Question:
This is my code
'''
from time import sleep
import pandas as pd
import numpy as np
import matplotlib.pyplot as plt
import requests
plt.style.use("fivethirtyeight")
import alpaca_trade_api as tradeapi
import threading
from bs4 import BeautifulSoup
import datetime
import logging
import json
df = pd.read_csv("CSVDATA.csv")
df = df.set_index(pd.DatetimeIndex(df["Date"].values))
ShortEMA = df.Close.ewm(span=5, adjust = False).mean()
MiddleEMA = df.Close.ewm(span = 21, adjust = False).mean()
LongEMA = df.Close.ewm(span = 53, adjust = False).mean()
df['Short'] = ShortEMA
df['Middle'] = MiddleEMA
df['Long'] = LongEMA
def MyStrat(data):
bought_list = []
sold_list = []
In = False
Out = True
for i in range(0, len(data)):
if data["Close"][i] > data["Short"][i] and In == False and Out == True:
bought_list.append(data["Close"][i])
sold_list.append(np.nan)
In = True
Out = False
elif data["Close"][i] < data["Short"][i] and In == True and Out == False:
sold_list.append(data["Close"][i])
bought_list.append(np.nan)
In = False
Out = True
else:
bought_list.append(np.nan)
sold_list.append(np.nan)
return(bought_list,sold_list)
df["Bought"] = MyStrat(df)[0]
df["Sold"] = MyStrat(df)[1]
#print(df)
plt.figure(figsize=(16, 5))
plt.title('Buy and Sell', fontsize = 18)
plt.plot(df['Close'], label = 'Close Price', color = 'blue', alpha = 0.35)
plt.plot(ShortEMA, label = 'Short', color = 'red', alpha = 0.35)
plt.scatter(df.index, df["Bought"], color = "purple", marker = "^", alpha = 1)
plt.scatter(df.index, df["Sold"], color = "blue", marker = "v", alpha = 1)
plt.xlabel("Date", fontsize = 18)
plt.ylabel("Close", fontsize = 18)
plt.show()
'''
And my data is
'''
Date,Open,High,Low,Close,Adj Close,Volume
Date,Open,High,Low,Close,Adj Close,Volume
2021-01-04 09:00:00+00:00,709.0,725.0,709.0,724.0,129845,4762,720.654099
2021-01-04 09:30:00+00:00,724.0,726.75,722.8,726.75,40136,1256,<PHONE>
2021-01-04 10:00:00+00:00,726.85,729.77,725.0,725.32,42825,1606,727.418178
2021-01-04 10:30:00+00:00,725.25,726.51,725.0,725.12,23813,774,725.473752
2021-01-04 11:00:00+00:00,725.6,726.98,725.0,725.5,14357,498,725.435472
2021-01-04 11:30:00+00:00,725.99,728.0,725.42,726.14,20353,665,726.891527
2021-01-04 12:00:00+00:00,725.51,725.98,718.23,720.5,346249,8535,722.103485
2021-01-04 12:30:00+00:00,720.46,722.5,720.0,720.5,174076,4165,721.133323
2021-01-04 13:00:00+00:00,726.0,726.0,718.2,720.33,254528,6054,721.224213
2021-01-04 13:30:00+00:00,720.6,722.77,719.21,719.6,170366,5282,721.233608
2021-01-04 14:00:00+00:00,719.9,720.9,715.5,719.77,409856,12035,718.359061
2021-01-04 14:30:00+00:00,719.5,<PHONE>,<PHONE>,738.55,<PHONE>,197284,732.306153
2021-01-04 15:00:00+00:00,738.95,743.0,733.5,740.03,<PHONE>,99317,738.878094
2021-01-04 15:30:00+00:00,740.0,<PHONE>,730.52,<PHONE>,<PHONE>,92511,738.520546
2021-01-04 16:00:00+00:00,731.335,740.18,728.26,735.62,<PHONE>,79800,731.826834
2021-01-04 16:30:00+00:00,735.45,735.75,<PHONE>,730.975,<PHONE>,42343,732.773805
2021-01-04 17:00:00+00:00,<PHONE>,<PHONE>,718.03,723.61,<PHONE>,86736,724.354432
2021-01-04 17:30:00+00:00,723.76,725.71,719.9,724.055,<PHONE>,45174,722.749092
2021-01-04 18:00:00+00:00,723.83,733.0,723.31,731.165,<PHONE>,44495,728.321716
2021-01-04 18:30:00+00:00,731.11,<PHONE>,719.24,733.13,<PHONE>,43342,733.394764
2021-01-04 19:00:00+00:00,733.283,<PHONE>,<PHONE>,727.47,<PHONE>,36477,730.059996
2021-01-04 19:30:00+00:00,727.28,730.69,724.28,730.38,<PHONE>,37763,727.486091
2021-01-04 20:00:00+00:00,730.37,732.68,<PHONE>,<PHONE>,<PHONE>,35104,730.114156
2021-01-04 20:30:00+00:00,730.855,732.78,728.25,729.75,<PHONE>,51705,730.17104
2021-01-04 21:00:00+00:00,729.77,<PHONE>,<PHONE>,730.29,<PHONE>,2699,729.791166
2021-01-04 21:30:00+00:00,730.4,731.0,729.77,<PHONE>,41181,4855,<PHONE>
2021-01-04 22:00:00+00:00,<PHONE>,731.8,730.33,730.6,29005,1175,730.951285
2021-01-04 22:30:00+00:00,730.95,731.88,730.6,731.0,24402,952,731.046817
2021-01-04 23:00:00+00:00,730.8,730.8,730.0,730.3,27769,639,730.238444
2021-01-04 23:30:00+00:00,730.17,730.39,729.5,729.6,21186,451,729.890703
2021-01-05 00:00:00+00:00,729.21,<PHONE>,729.05,730.2,19822,453,729.822813
2021-01-05 00:30:00+00:00,729.9,733.66,729.9,733.6,42026,1043,731.635581
2021-01-05 09:00:00+00:00,730.13,737.89,730.13,736.59,23960,864,734.352225
2021-01-05 09:30:00+00:00,735.0,735.68,731.0,732.0,13782,442,733.273587
2021-01-05 10:00:00+00:00,731.95,732.6,729.84,731.06,17980,608,730.994818
2021-01-05 10:30:00+00:00,731.75,732.01,730.99,731.2,4738,132,731.56741
2021-01-05 11:00:00+00:00,732.85,734.14,732.85,733.69,1222,43,733.227414
2021-01-05 11:30:00+00:00,733.5,734.0,730.0,730.81,7986,242,731.767621
2021-01-05 12:00:00+00:00,731.0,734.3,729.0,729.01,194526,3961,731.242816
2021-01-05 12:30:00+00:00,728.9,729.48,725.66,726.46,123885,3415,727.924189
2021-01-05 13:00:00+00:00,<PHONE>,733.99,721.35,722.6,262780,6302,724.44749
2021-01-05 13:30:00+00:00,722.59,729.77,721.55,723.82,154333,5134,723.936729
2021-01-05 14:00:00+00:00,723.2,724.44,721.01,724.0,178496,7704,722.560421
2021-01-05 14:30:00+00:00,723.66,728.43,719.2,721.9,<PHONE>,107184,724.458486
2021-01-05 15:00:00+00:00,721.94,735.68,720.3,732.003,<PHONE>,84433,729.263509
2021-01-05 15:30:00+00:00,731.91,738.5,730.55,<PHONE>,<PHONE>,59747,734.576983
2021-01-05 16:00:00+00:00,734.76,<PHONE>,733.37,738.59,<PHONE>,44396,736.360104
2021-01-05 16:30:00+00:00,<PHONE>,740.84,<PHONE>,737.4,<PHONE>,46648,738.690673
2021-01-05 17:00:00+00:00,737.41,737.79,733.53,737.67,<PHONE>,34483,736.018615
2021-01-05 17:30:00+00:00,737.67,738.33,<PHONE>,738.32,<PHONE>,24358,736.690593
2021-01-05 18:00:00+00:00,<PHONE>,740.6,737.04,738.737,<PHONE>,35432,738.889342
2021-01-05 18:30:00+00:00,738.73,740.53,738.01,738.67,946580,23721,739.280519
2021-01-05 19:00:00+00:00,738.7,739.7,737.0,<PHONE>,973908,24697,738.349992
2021-01-05 19:30:00+00:00,738.4,739.4,735.2,736.035,<PHONE>,28996,737.202965
2021-01-05 20:00:00+00:00,736.025,736.69,733.6,735.9,<PHONE>,30587,735.263778
2021-01-05 20:30:00+00:00,735.9,736.8,731.12,735.11,<PHONE>,56108,733.619869
2021-01-05 21:00:00+00:00,735.11,744.51,733.04,744.21,<PHONE>,8266,737.053041
2021-01-05 21:30:00+00:00,744.17,750.0,<PHONE>,749.36,873674,18161,745.229113
2021-01-05 22:00:00+00:00,749.65,751.75,735.11,750.5,541392,8998,745.464868
2021-01-05 22:30:00+00:00,750.5,754.4,749.61,753.21,311759,6866,752.260985
2021-01-05 23:00:00+00:00,753.39,753.5,751.6,753.44,107713,2446,752.39002
2021-01-05 23:30:00+00:00,753.47,754.18,753.15,753.34,74609,1822,753.674155
2021-01-06 00:00:00+00:00,753.32,753.32,750.5,752.69,88126,1899,752.04168
2021-01-06 00:30:00+00:00,<PHONE>,753.19,752.0,<PHONE>,97061,2062,752.724362
2021-01-06 09:00:00+00:00,748.0,752.55,746.66,752.49,54602,1607,749.133066
2021-01-06 09:30:00+00:00,752.21,752.21,750.21,751.88,11146,294,751.36678
2021-01-06 10:00:00+00:00,751.6,752.75,750.55,750.55,12005,329,751.540315
2021-01-06 10:30:00+00:00,750.06,753.0,749.26,750.5,15706,534,750.992452
2021-01-06 11:00:00+00:00,750.96,751.68,749.0,749.0,24949,654,750.138775
2021-01-06 11:30:00+00:00,748.61,751.85,747.5,751.85,27775,610,749.479488
2021-01-06 12:00:00+00:00,751.65,757.47,751.33,756.0,255439,5987,755.244314
2021-01-06 12:30:00+00:00,755.93,759.9,755.93,757.88,236707,6040,758.332992
2021-01-06 13:00:00+00:00,757.12,762.67,751.32,762.0,379940,8560,759.258449
2021-01-06 13:30:00+00:00,762.08,764.0,760.26,760.6,403679,9667,762.597508
2021-01-06 14:00:00+00:00,760.74,763.74,757.0,758.0,362365,13095,761.058574
2021-01-06 14:30:00+00:00,757.99,<PHONE>,750.12,751.33,<PHONE>,146465,756.511534
2021-01-06 15:00:00+00:00,751.52,760.5,749.1,<PHONE>,<PHONE>,85864,756.564791
2021-01-06 15:30:00+00:00,<PHONE>,763.8,<PHONE>,<PHONE>,<PHONE>,83132,760.543447
2021-01-06 16:00:00+00:00,762.89,769.98,762.87,769.42,<PHONE>,81082,767.188179
2021-01-06 16:30:00+00:00,769.615,772.7,768.4,<PHONE>,<PHONE>,67550,770.711601
2021-01-06 17:00:00+00:00,771.18,<PHONE>,<PHONE>,<PHONE>,<PHONE>,47282,772.097878
2021-01-06 17:30:00+00:00,771.18,772.5,<PHONE>,<PHONE>,<PHONE>,35587,770.834208
2021-01-06 18:00:00+00:00,771.24,771.35,768.58,<PHONE>,<PHONE>,29472,769.894005
2021-01-06 18:30:00+00:00,769.615,772.15,<PHONE>,771.655,<PHONE>,26625,770.795744
2021-01-06 19:00:00+00:00,<PHONE>,774.0,761.875,764.5,<PHONE>,53652,769.880887
2021-01-06 19:30:00+00:00,764.51,767.93,750.0,<PHONE>,<PHONE>,111719,759.659177
2021-01-06 20:00:00+00:00,<PHONE>,762.5,754.77,758.68,<PHONE>,59874,759.168884
2021-01-06 20:30:00+00:00,758.53,761.95,755.0,756.46,<PHONE>,64218,757.97222
2021-01-06 21:00:00+00:00,755.98,763.12,755.0,762.91,828485,6248,756.638929
2021-01-06 21:30:00+00:00,763.0,765.0,755.98,762.75,253261,7906,763.010735
2021-01-06 22:00:00+00:00,762.64,762.75,760.05,761.4,142431,1909,757.793609
2021-01-06 22:30:00+00:00,761.5,762.49,760.39,760.5,49669,1600,761.284492
2021-01-06 23:00:00+00:00,760.8,762.0,760.8,762.0,33352,697,761.590854
2021-01-06 23:30:00+00:00,762.35,762.8,761.6,762.01,33489,627,762.099817
2021-01-07 00:00:00+00:00,762.07,763.25,761.88,763.25,44086,807,762.317904
2021-01-07 00:30:00+00:00,762.94,764.45,762.3,763.6,138125,1597,763.715477
2021-01-07 09:00:00+00:00,769.0,779.0,767.2,777.85,53428,1700,774.828142
2021-01-07 09:30:00+00:00,776.62,778.79,776.3,778.0,14858,425,777.223632
2021-01-07 10:00:00+00:00,777.77,781.3,777.77,780.2,22883,842,779.804607
2021-01-07 10:30:00+00:00,780.2,780.21,778.3,778.61,9575,365,779.322838
2021-01-07 11:00:00+00:00,778.78,779.0,776.88,778.0,13618,443,778.096065
2021-01-07 11:30:00+00:00,777.8,778.0,777.07,777.7,20420,527,777.714189
2021-01-07 12:00:00+00:00,777.14,778.48,775.0,777.46,238986,5247,776.961178
2021-01-07 12:30:00+00:00,777.4,779.0,776.13,778.5,127240,3218,777.95877
2021-01-07 13:00:00+00:00,<PHONE>,778.88,775.0,776.5,223147,5333,777.379651
2021-01-07 13:30:00+00:00,776.52,777.5,774.22,774.53,124965,4792,775.890287
'''
What is new is that i have the 13:30:00+00:00 included with the data too which I don't think that my code can take care of. I made it in higher intervals so that I could plot the buy / sell signals more often Instead of it being daily.
Thanks in Advance!
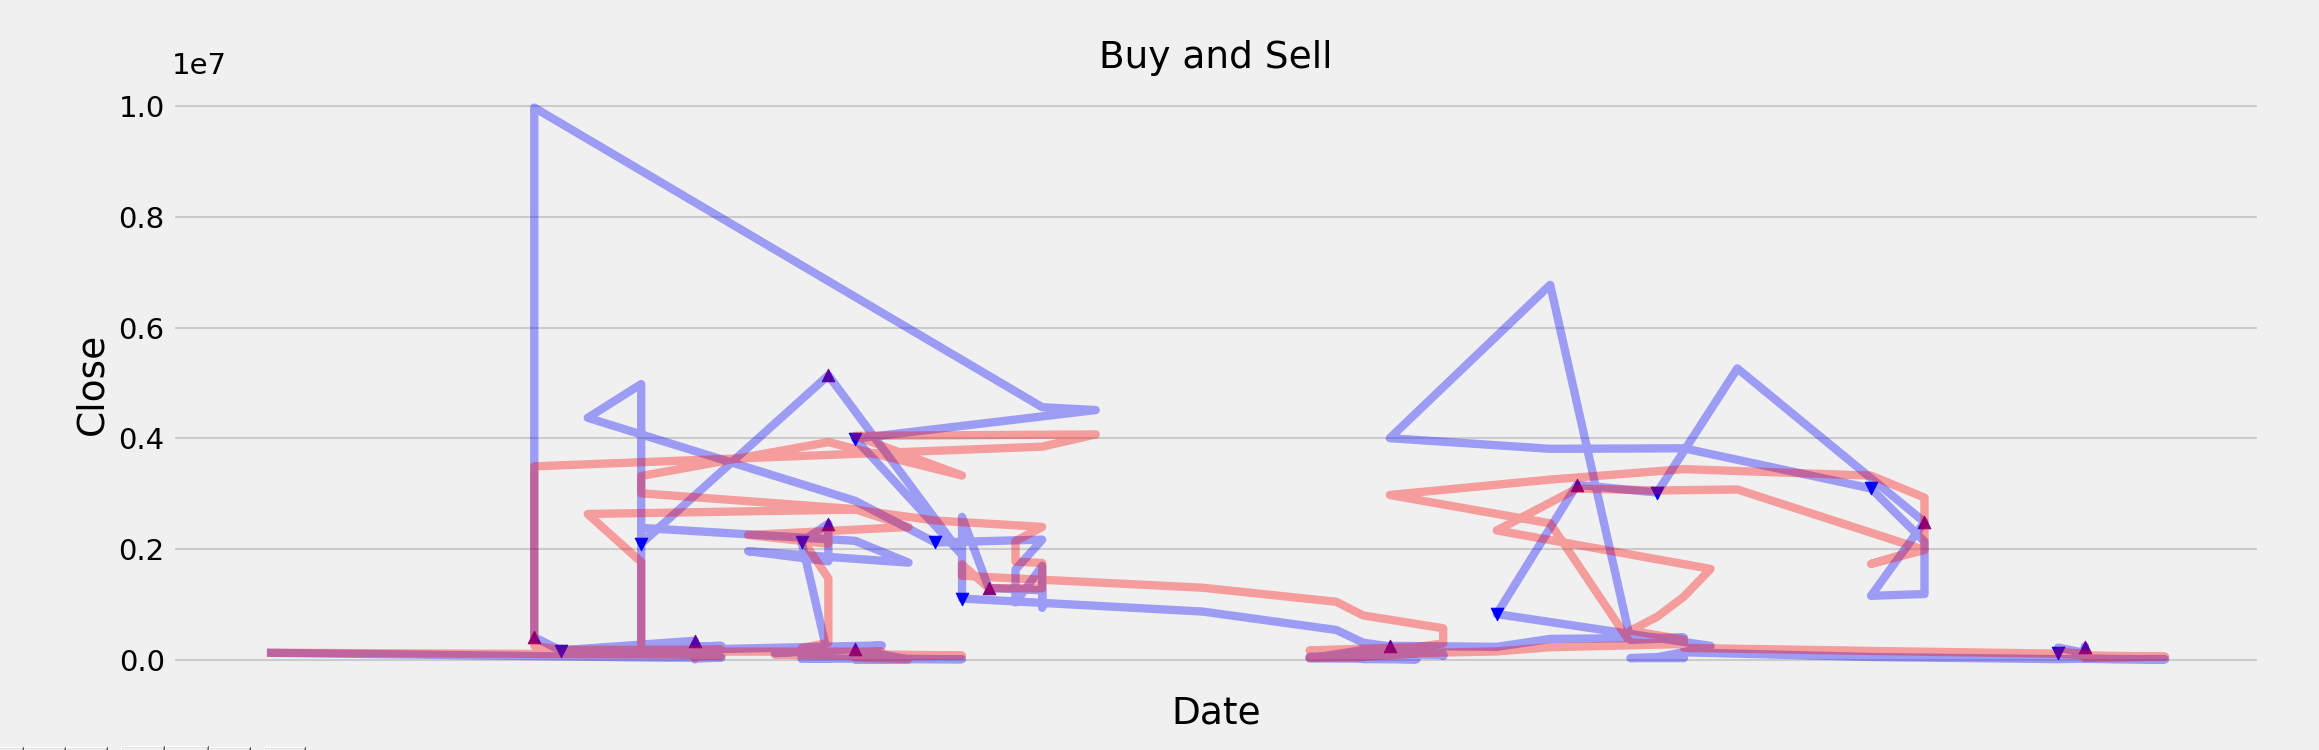
Answer: Here I did the following edits:
- - 'autofmt_xdate'-
'''
from time import sleep
import pandas as pd
import numpy as np
import matplotlib.pyplot as plt
import requests
plt.style.use("fivethirtyeight")
import alpaca_trade_api as tradeapi
import threading
from bs4 import BeautifulSoup
import datetime
import logging
import json
df = pd.read_csv("CSVDATA.csv")
ShortEMA = df.Close.ewm(span=5, adjust = False).mean()
MiddleEMA = df.Close.ewm(span = 21, adjust = False).mean()
LongEMA = df.Close.ewm(span = 53, adjust = False).mean()
df['Short'] = ShortEMA
df['Middle'] = MiddleEMA
df['Long'] = LongEMA
def MyStrat(data):
bought_list = []
sold_list = []
In = False
Out = True
for i in range(0, len(data)):
if data["Close"][i] > data["Short"][i] and In == False and Out == True:
bought_list.append(data["Close"][i])
sold_list.append(np.nan)
In = True
Out = False
elif data["Close"][i] < data["Short"][i] and In == True and Out == False:
sold_list.append(data["Close"][i])
bought_list.append(np.nan)
In = False
Out = True
else:
bought_list.append(np.nan)
sold_list.append(np.nan)
return(bought_list,sold_list)
df["Bought"] = MyStrat(df)[0]
df["Sold"] = MyStrat(df)[1]
f, ax = plt.subplots(figsize=(16, 5))
ax.set_title('Buy and Sell', fontsize = 18)
ax.plot(df['Close'], label = 'Close Price', color = 'blue', alpha = 0.35)
ax.plot(ShortEMA, label = 'Short', color = 'red', alpha = 0.35)
ax.scatter(df.index, df["Bought"], color = "purple", marker = "^", alpha = 1)
ax.scatter(df.index, df["Sold"], color = "blue", marker = "v", alpha = 1)
ax.set_xlabel("Date", fontsize = 18)
ax.set_ylabel("Close", fontsize = 18)
# show one label every n
n = 5
xx = [i for i in range(len(df.index)) if i % n == 0]
labels = [l.replace(":00+00:00", "") for i, l in enumerate(df.index) if i % n == 0]
ax.set_xticks(xx)
ax.set_xticklabels(labels)
f.autofmt_xdate(rotation=80, ha="right")
plt.show()
'''
<URL>